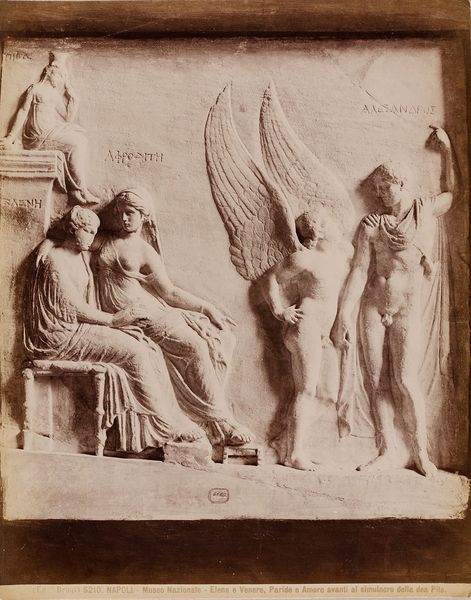
Künstler: Giacomo Brogi
Standort: Hamburg
Institution: Museum für Kunst und Gewerbe Hamburg
Schlagwörter: geschichte, skulptur, plastik, foto, fotografie, photographie, photo, albumin, bildhauerkunst, lichtbild, sachfotografie, kunstgeschichte, bildwerke, angewandte und bildende kunst, hessische systematik, schwarzweißpositivverfahren, silbersalzverfahren, schwarzweißfotografie, objektstudien, sachphotographie, albuminpapier, götter, heldensagen